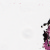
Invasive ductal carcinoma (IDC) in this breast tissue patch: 0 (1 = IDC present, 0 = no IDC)